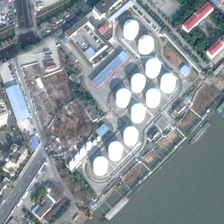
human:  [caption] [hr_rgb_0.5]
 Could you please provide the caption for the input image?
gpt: many white storage tanks are built in factories .

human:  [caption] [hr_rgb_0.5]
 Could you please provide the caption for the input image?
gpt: many white storage tanks are built in factories .

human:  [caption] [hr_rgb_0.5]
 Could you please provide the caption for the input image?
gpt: several ships were parked at the seaside .

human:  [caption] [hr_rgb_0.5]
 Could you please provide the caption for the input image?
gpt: several ships were parked at the seaside .

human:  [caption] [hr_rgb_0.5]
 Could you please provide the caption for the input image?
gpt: several ships were parked at the seaside .